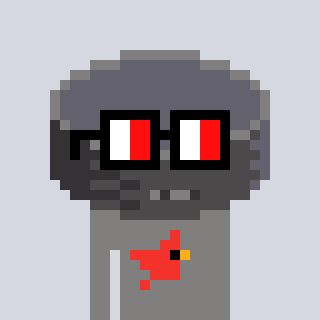
a pixel art character with square glasses with black frames and red eyes, a hockey puck-shaped head and a bluegrey-colored body on a cool background